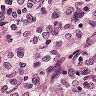
Metastatic tissue present: yes